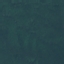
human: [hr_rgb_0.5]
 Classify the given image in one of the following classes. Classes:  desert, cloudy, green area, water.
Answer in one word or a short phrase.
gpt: green area